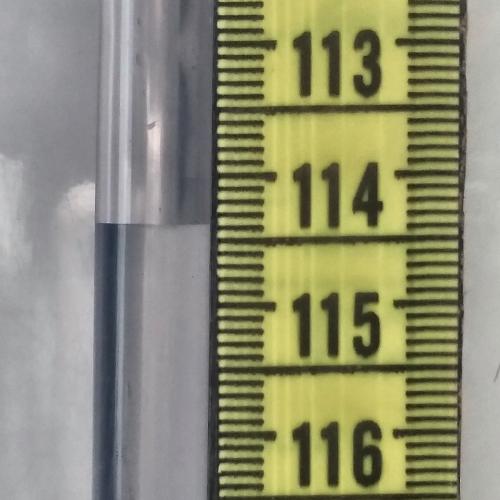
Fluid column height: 114.4 cm